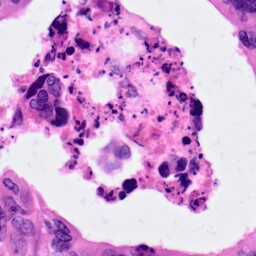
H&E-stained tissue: Pancreatic